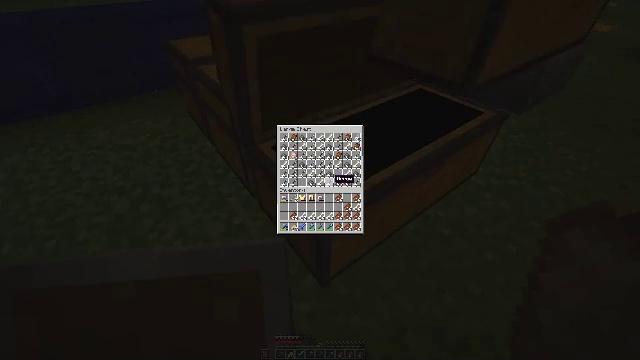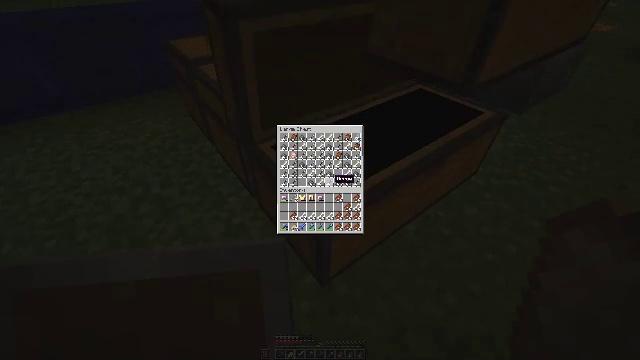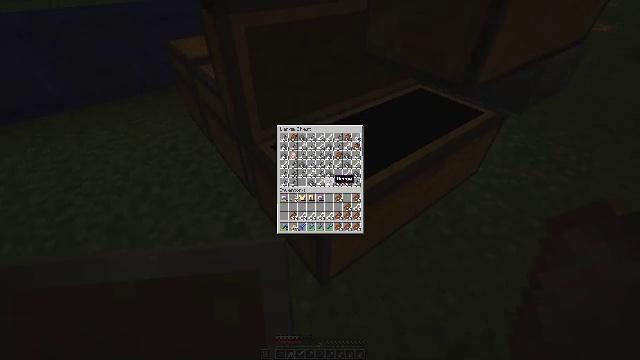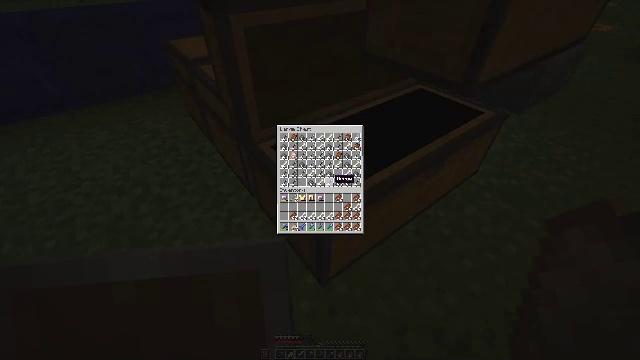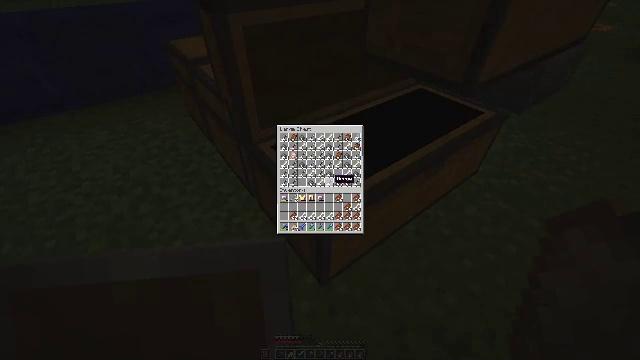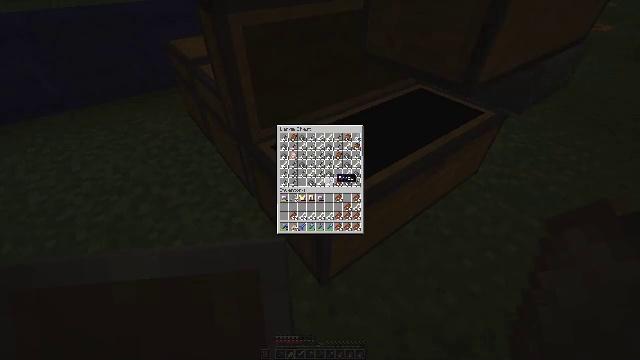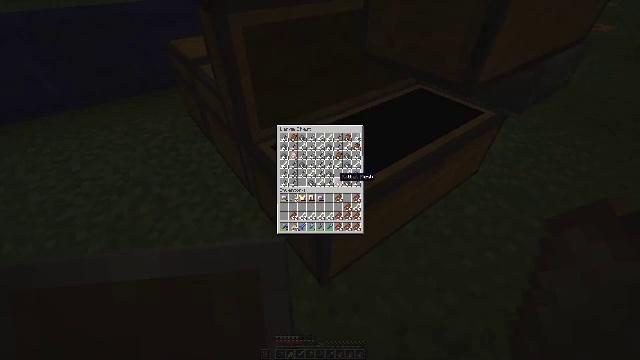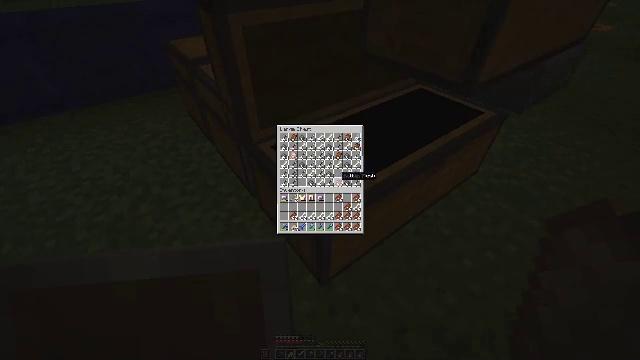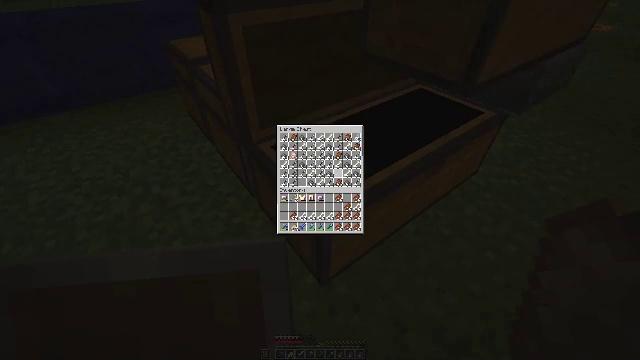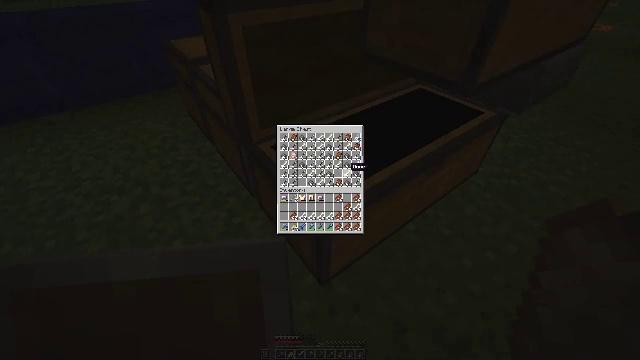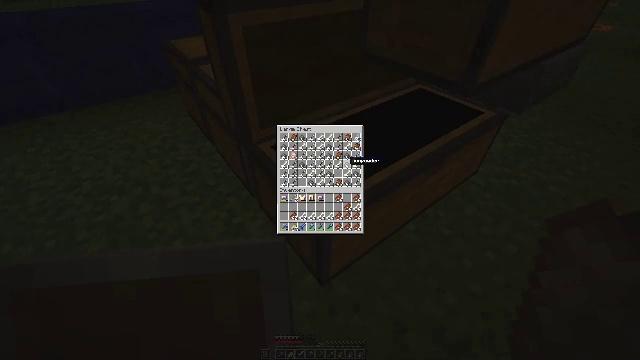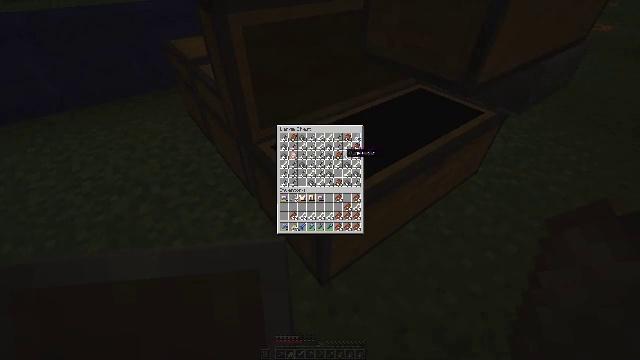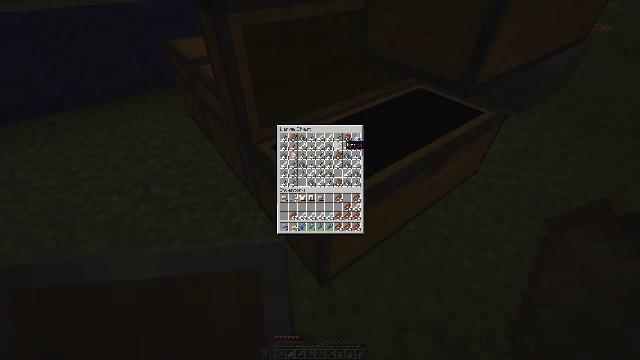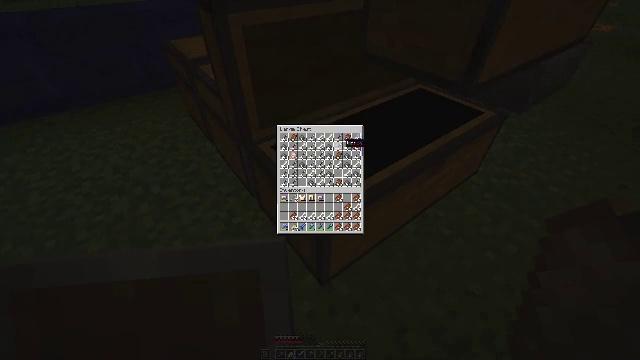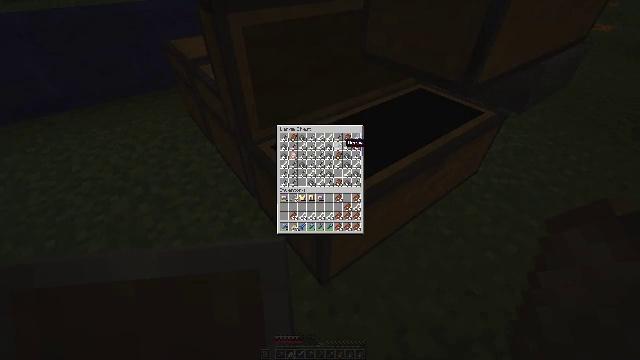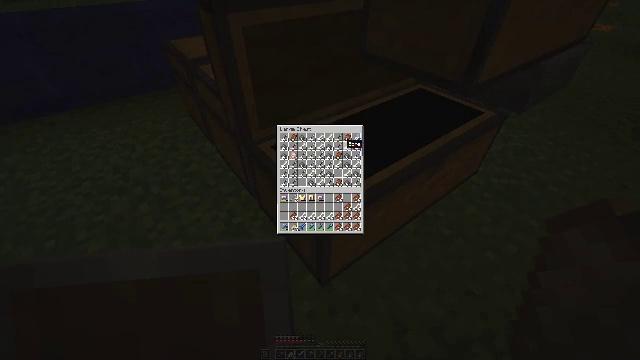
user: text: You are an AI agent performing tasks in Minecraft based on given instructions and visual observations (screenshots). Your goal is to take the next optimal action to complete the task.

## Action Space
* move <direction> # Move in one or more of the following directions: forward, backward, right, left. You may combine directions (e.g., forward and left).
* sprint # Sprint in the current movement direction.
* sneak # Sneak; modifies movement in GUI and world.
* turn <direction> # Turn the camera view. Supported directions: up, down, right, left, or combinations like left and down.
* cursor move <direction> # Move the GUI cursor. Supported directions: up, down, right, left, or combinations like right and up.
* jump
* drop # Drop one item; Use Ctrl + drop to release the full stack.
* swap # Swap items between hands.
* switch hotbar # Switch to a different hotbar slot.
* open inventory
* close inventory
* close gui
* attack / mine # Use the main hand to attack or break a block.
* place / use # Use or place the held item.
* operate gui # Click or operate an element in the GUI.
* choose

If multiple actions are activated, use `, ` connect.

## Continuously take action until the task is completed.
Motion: motion action
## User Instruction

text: Remove golden leggings from the inventory.
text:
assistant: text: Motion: no_op
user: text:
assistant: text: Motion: no_op
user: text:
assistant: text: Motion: no_op
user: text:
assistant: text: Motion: no_op
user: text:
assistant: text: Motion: no_op
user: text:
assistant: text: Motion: no_op
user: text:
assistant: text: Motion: no_op
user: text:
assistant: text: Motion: turn right
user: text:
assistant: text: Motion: turn right and up
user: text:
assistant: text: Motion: turn up
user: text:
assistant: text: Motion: turn left and up
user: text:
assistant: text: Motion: turn up
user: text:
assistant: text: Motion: no_op
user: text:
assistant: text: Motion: no_op
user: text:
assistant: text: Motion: sneak
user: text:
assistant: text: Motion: sneak
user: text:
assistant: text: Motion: sneak
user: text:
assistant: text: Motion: sneak
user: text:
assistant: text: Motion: sneak, attack / mine
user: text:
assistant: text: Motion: sneak, attack / mine
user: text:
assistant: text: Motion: sneak, attack / mine
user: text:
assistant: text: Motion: sneak, turn right
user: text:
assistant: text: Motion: sneak, turn right
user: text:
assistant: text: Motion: sneak
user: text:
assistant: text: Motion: sneak
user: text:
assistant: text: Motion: sneak
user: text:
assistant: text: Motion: sneak, attack / mine
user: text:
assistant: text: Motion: sneak, attack / mine
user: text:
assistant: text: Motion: sneak, attack / mine
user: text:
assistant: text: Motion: sneak